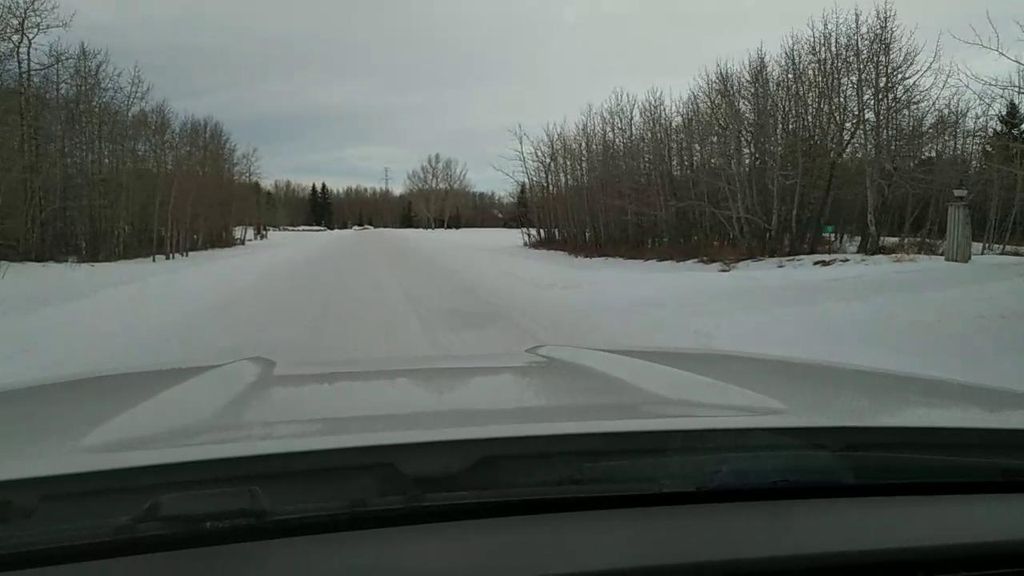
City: calgary